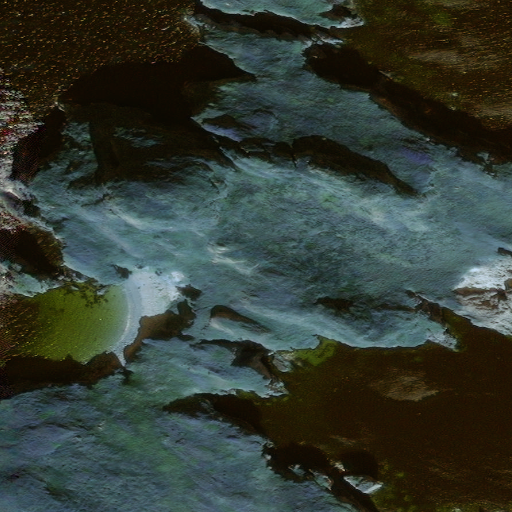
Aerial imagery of island in Alaska named Ashiiak Island containing only unknown